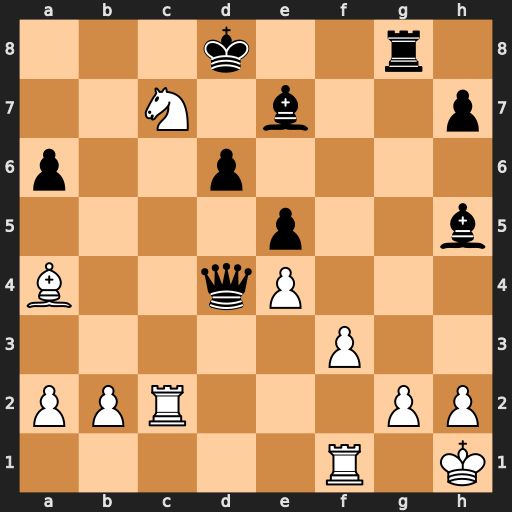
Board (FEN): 3k2r1/2N1b2p/p2p4/4p2b/B2qP3/5P2/PPR3PP/5R1K
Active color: w
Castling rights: -
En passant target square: -
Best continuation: Ne6#